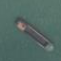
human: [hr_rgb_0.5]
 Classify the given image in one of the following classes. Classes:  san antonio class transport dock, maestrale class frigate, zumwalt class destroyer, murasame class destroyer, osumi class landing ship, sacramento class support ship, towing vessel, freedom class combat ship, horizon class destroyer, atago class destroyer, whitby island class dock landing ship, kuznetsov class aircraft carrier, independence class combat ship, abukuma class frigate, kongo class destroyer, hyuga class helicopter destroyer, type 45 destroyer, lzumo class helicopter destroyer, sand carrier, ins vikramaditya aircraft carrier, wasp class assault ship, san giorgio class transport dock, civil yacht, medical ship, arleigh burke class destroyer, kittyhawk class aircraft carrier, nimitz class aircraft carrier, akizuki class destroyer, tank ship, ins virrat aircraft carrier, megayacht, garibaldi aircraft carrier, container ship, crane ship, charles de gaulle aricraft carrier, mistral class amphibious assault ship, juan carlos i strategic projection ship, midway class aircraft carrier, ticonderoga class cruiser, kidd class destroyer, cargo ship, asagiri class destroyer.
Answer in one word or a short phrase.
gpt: Sand carrier